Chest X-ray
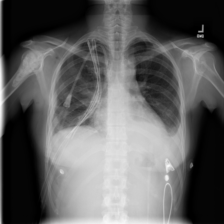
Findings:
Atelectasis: negative
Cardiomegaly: negative
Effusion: positive
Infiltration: positive
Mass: negative
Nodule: negative
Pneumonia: negative
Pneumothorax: positive
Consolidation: negative
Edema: negative
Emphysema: negative
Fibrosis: negative
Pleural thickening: negative
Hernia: negative